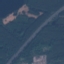
Land use / land cover: Highway